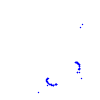
Particle: kaon